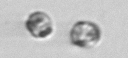
Label: Thalassiosira_sp_aff_mala